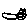
Label: cat